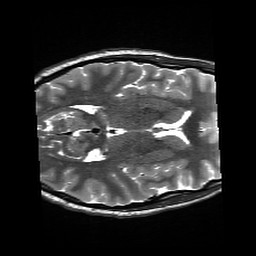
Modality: T2w
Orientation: axial
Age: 20
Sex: female